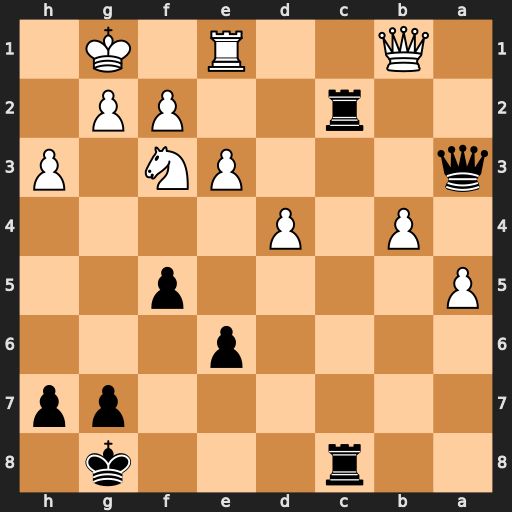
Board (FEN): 2r3k1/6pp/4p3/P4p2/1P1P4/q3PN1P/2r2PP1/1Q2R1K1
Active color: b
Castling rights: -
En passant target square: -
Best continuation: Rc1 Qxc1 Rxc1 Rxc1 Qxc1+